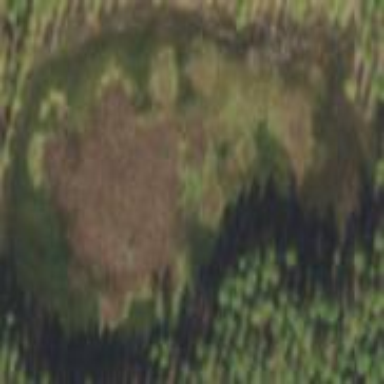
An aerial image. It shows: Beautiful wet meadow natural wetland.